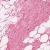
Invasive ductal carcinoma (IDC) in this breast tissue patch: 0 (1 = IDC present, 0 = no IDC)